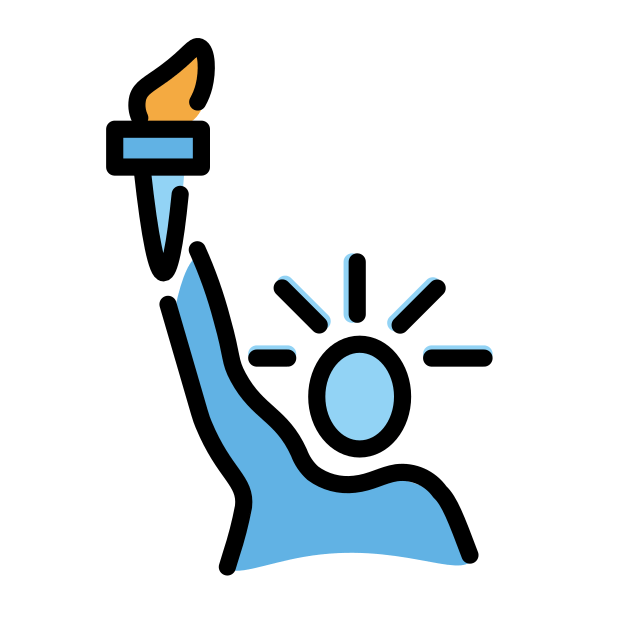
Statue of Liberty